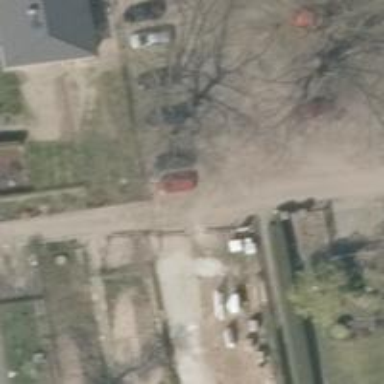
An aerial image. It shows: Gravel road in residential area.